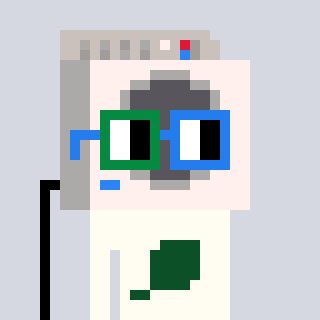
a pixel art character with square green and blue glasses, a washing machine-shaped head and a grayscale-colored body on a cool background